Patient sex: M
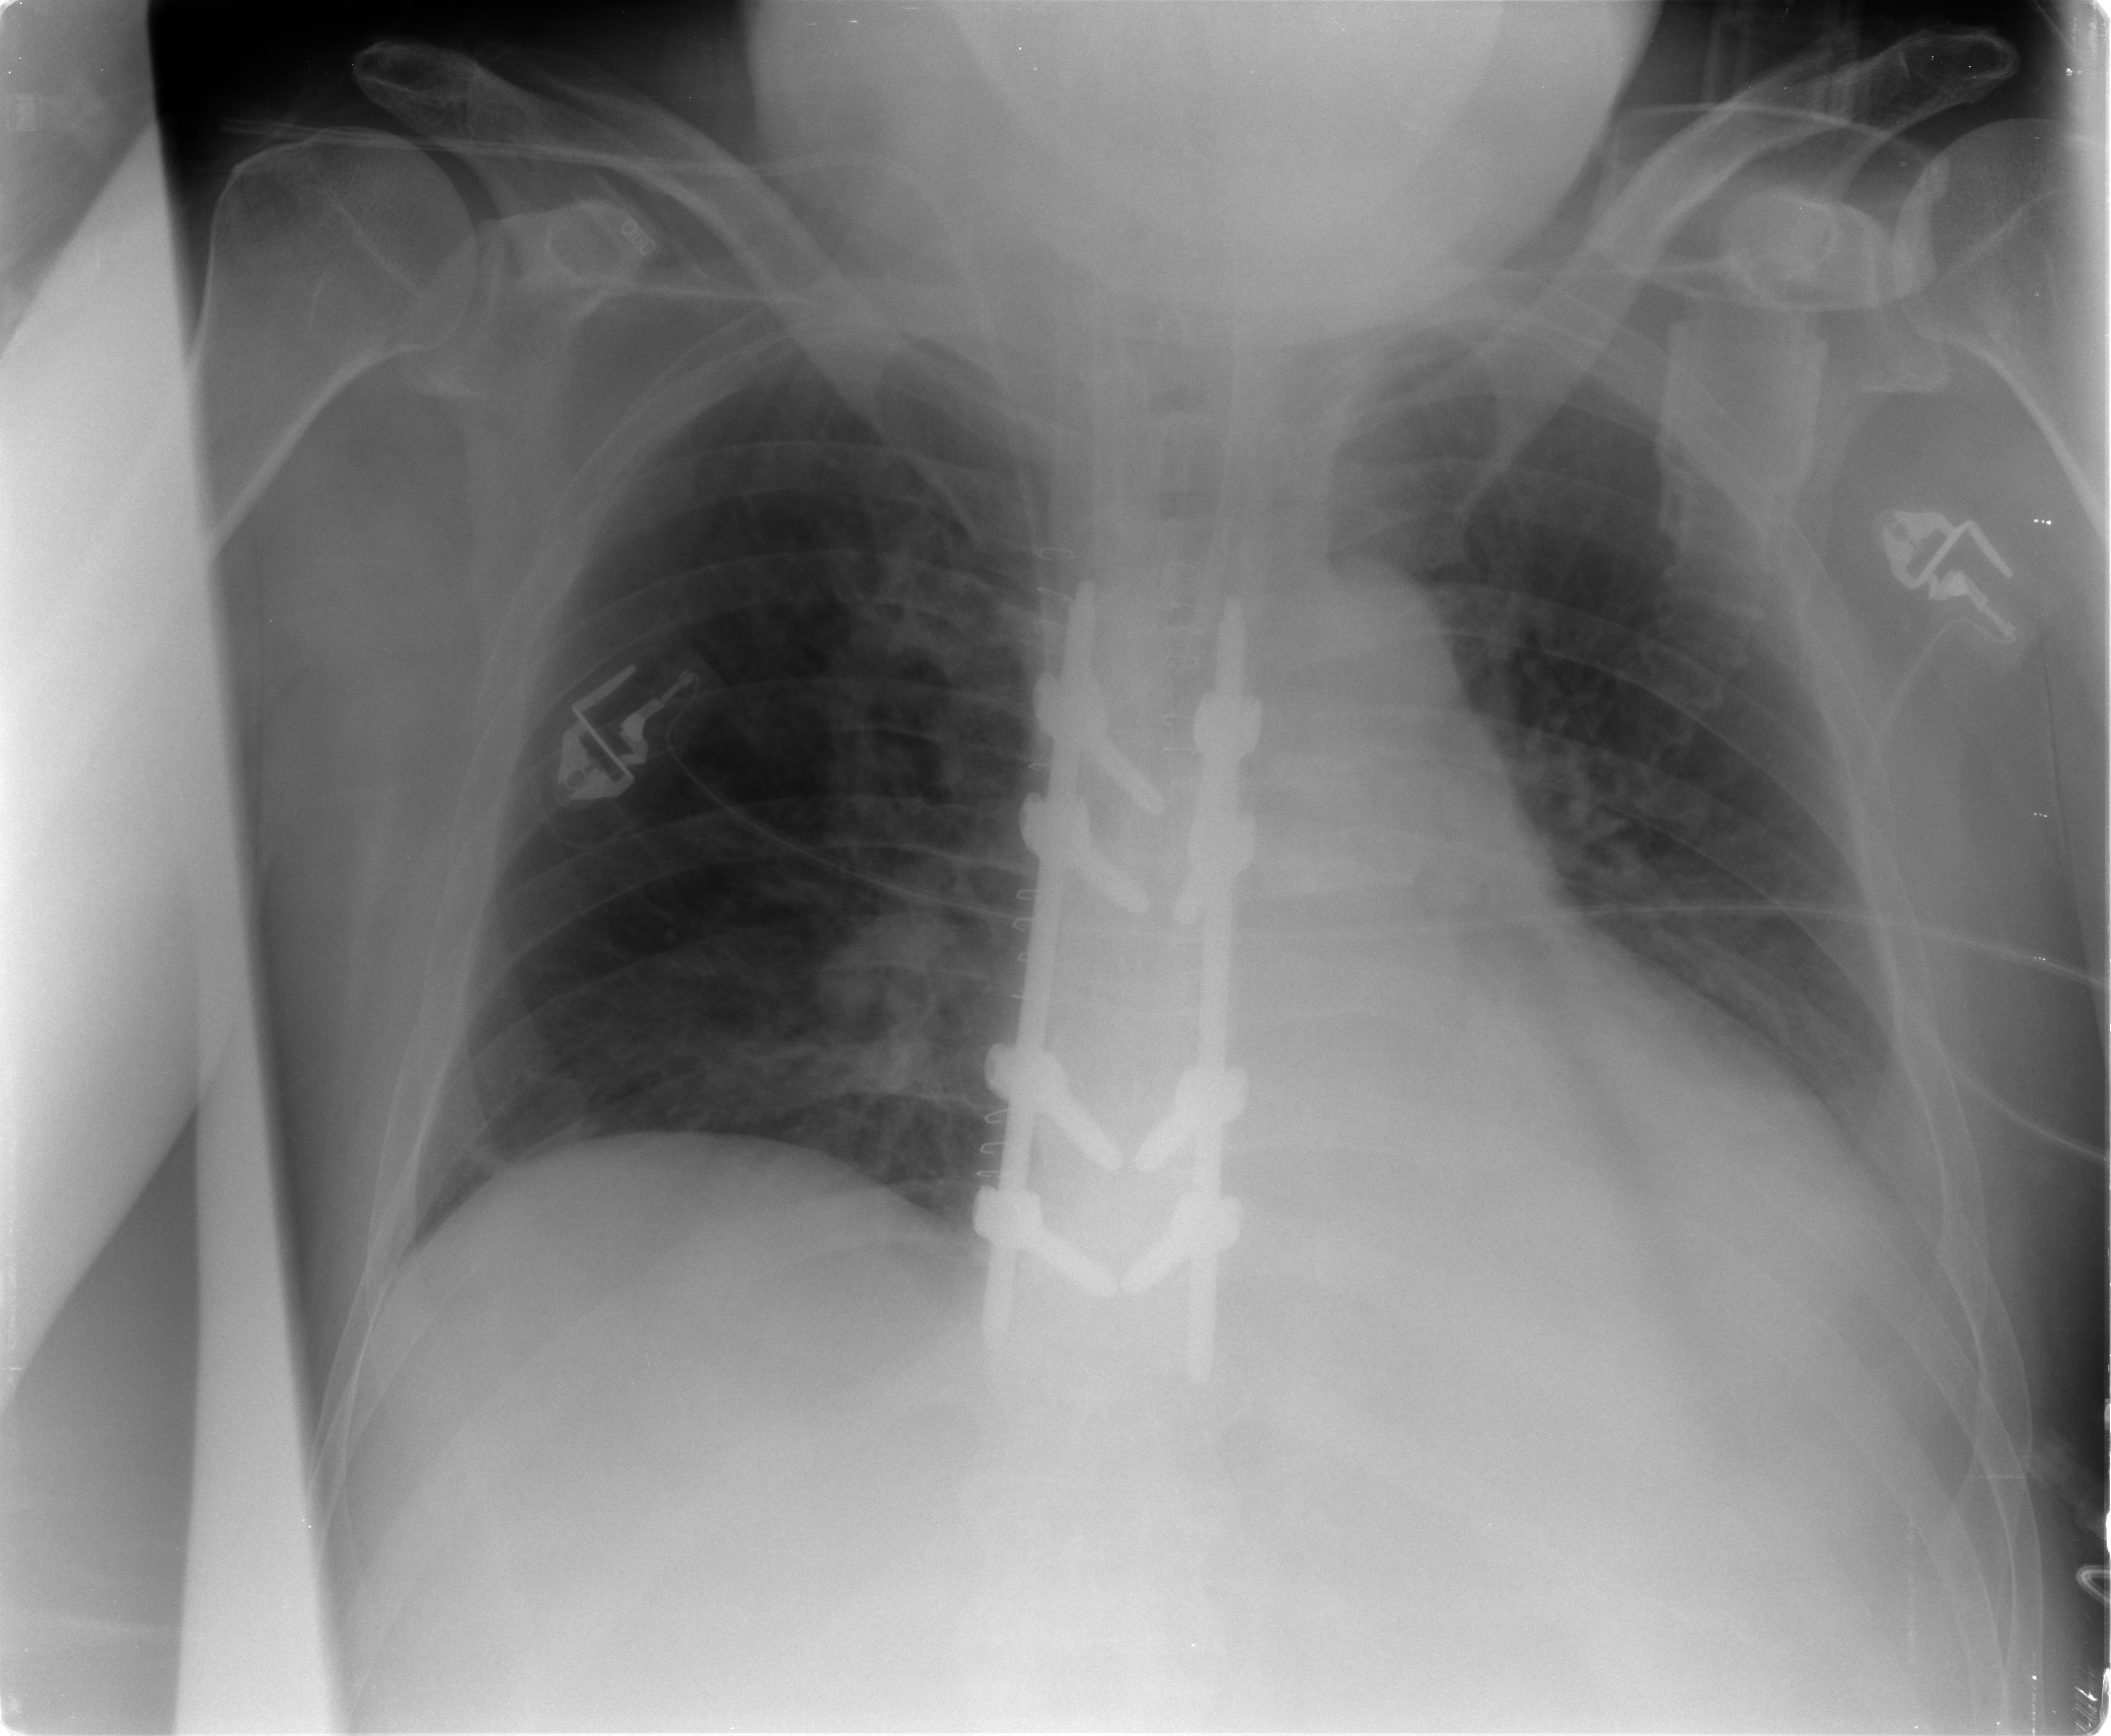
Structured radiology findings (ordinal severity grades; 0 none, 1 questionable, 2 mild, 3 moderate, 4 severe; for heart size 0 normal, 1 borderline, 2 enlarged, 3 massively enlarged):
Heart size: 2
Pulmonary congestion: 0
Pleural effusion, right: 0
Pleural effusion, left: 2
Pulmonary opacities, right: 0
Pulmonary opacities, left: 0
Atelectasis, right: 0
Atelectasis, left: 2